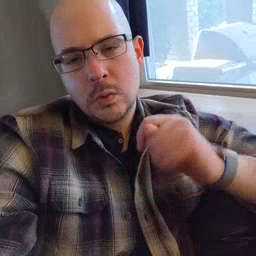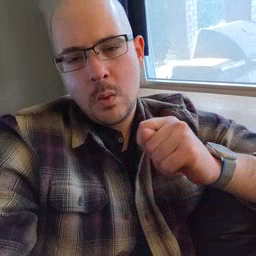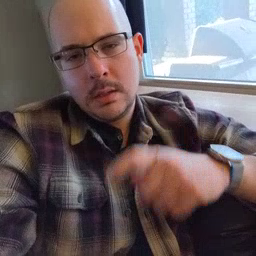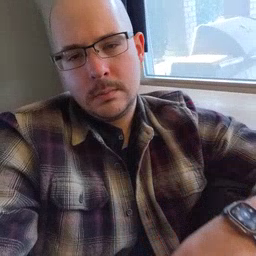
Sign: toy